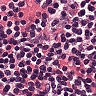
Metastatic tissue present: no